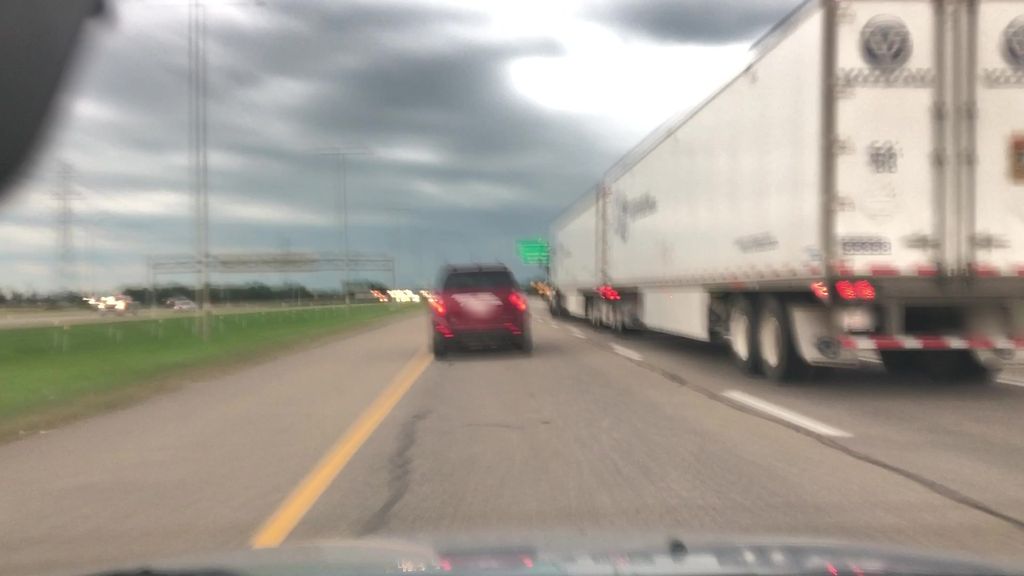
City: edmonton